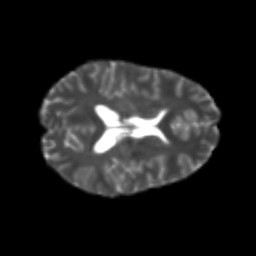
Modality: T2w
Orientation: axial
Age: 24
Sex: female
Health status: healthy
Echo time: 0.074 s